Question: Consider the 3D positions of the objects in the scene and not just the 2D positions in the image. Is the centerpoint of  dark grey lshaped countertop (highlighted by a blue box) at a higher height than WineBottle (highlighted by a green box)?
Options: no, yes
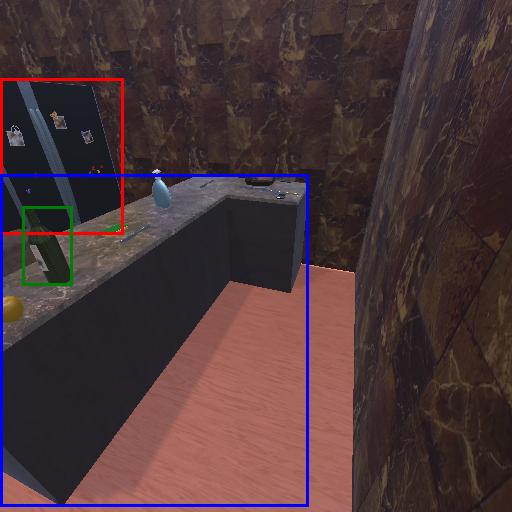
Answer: no